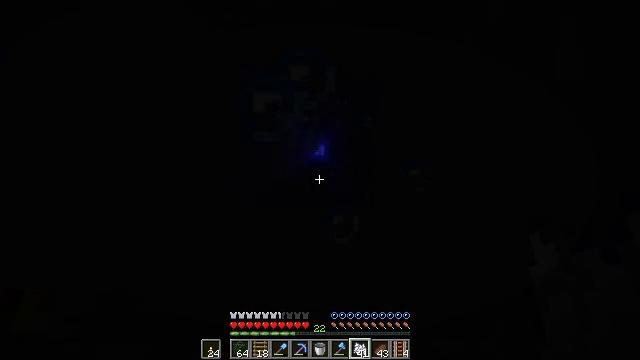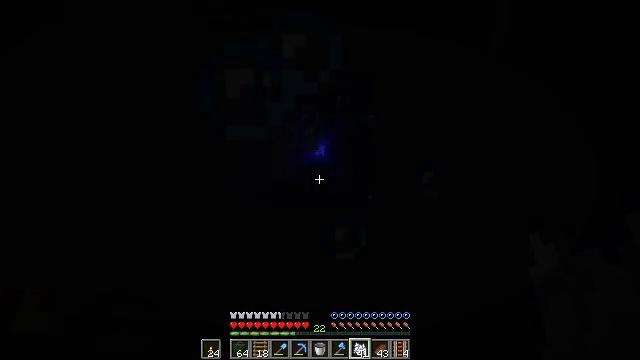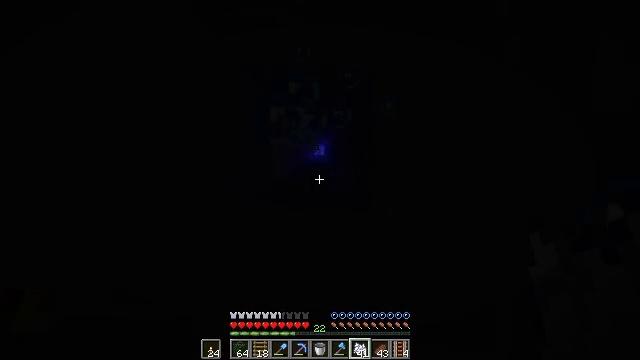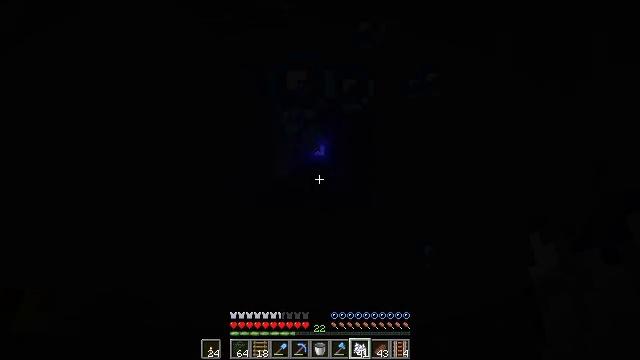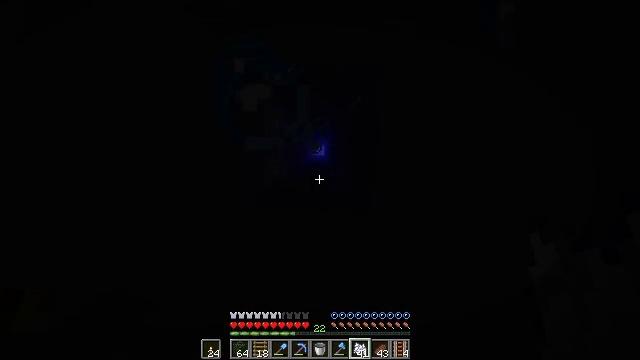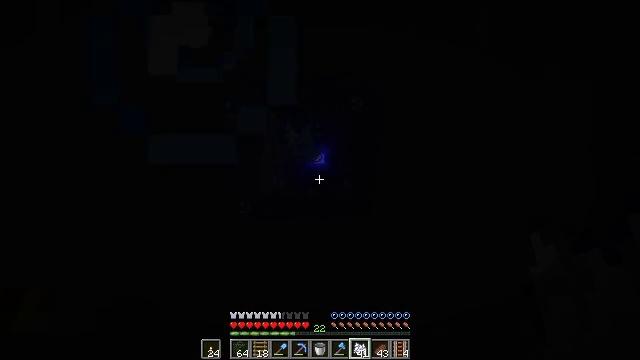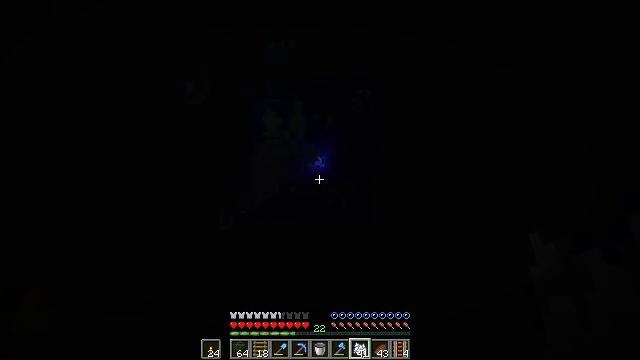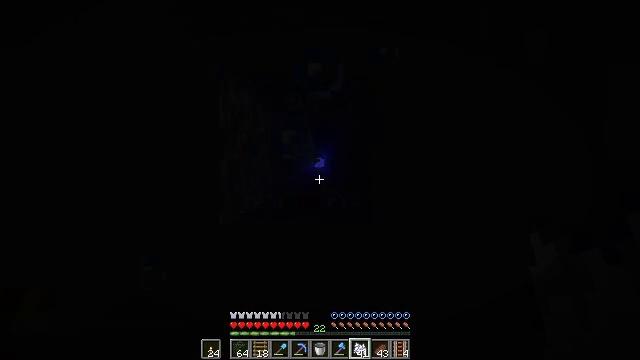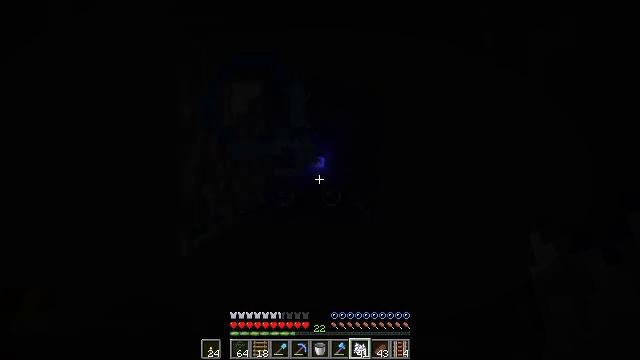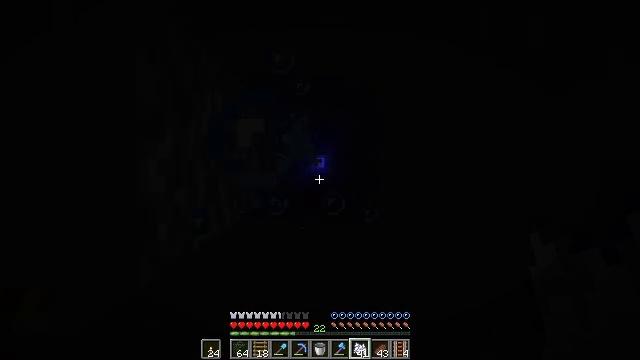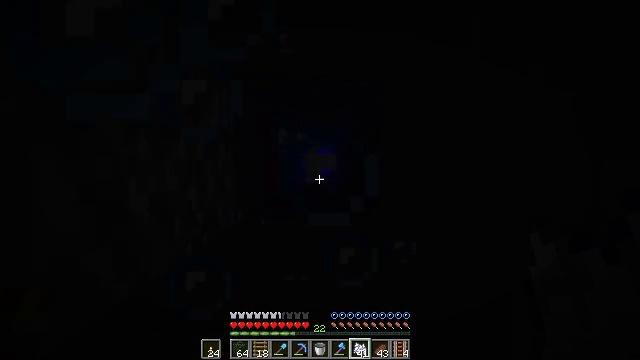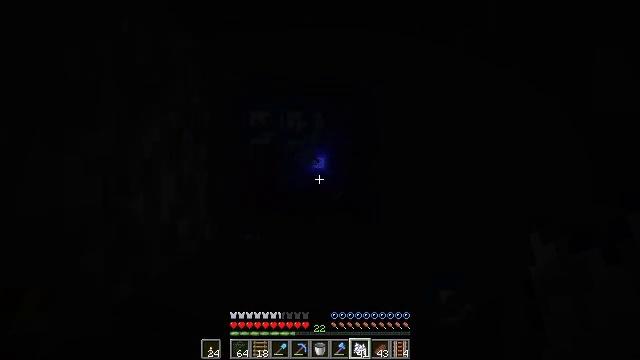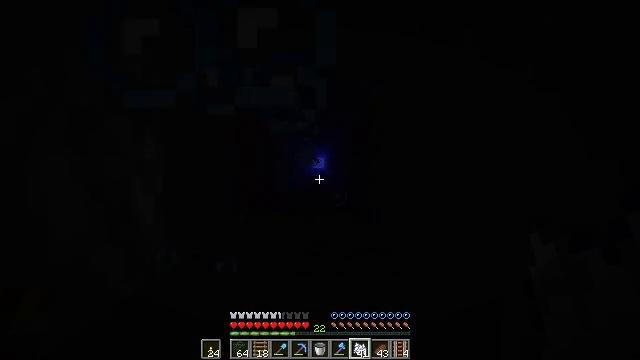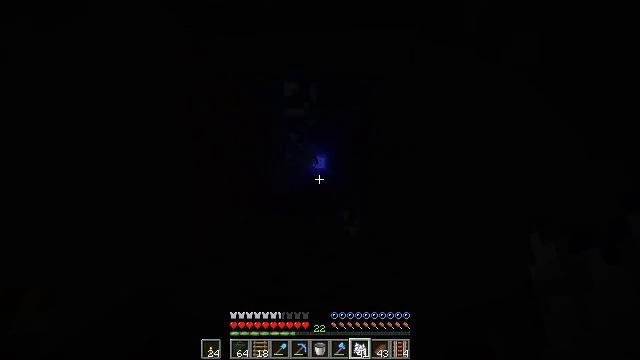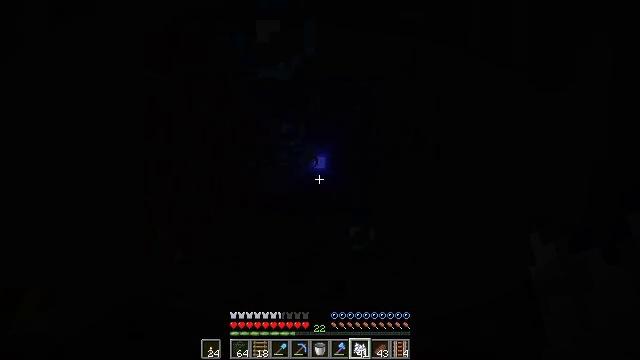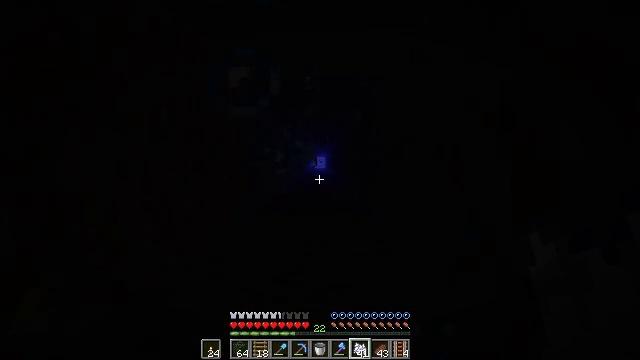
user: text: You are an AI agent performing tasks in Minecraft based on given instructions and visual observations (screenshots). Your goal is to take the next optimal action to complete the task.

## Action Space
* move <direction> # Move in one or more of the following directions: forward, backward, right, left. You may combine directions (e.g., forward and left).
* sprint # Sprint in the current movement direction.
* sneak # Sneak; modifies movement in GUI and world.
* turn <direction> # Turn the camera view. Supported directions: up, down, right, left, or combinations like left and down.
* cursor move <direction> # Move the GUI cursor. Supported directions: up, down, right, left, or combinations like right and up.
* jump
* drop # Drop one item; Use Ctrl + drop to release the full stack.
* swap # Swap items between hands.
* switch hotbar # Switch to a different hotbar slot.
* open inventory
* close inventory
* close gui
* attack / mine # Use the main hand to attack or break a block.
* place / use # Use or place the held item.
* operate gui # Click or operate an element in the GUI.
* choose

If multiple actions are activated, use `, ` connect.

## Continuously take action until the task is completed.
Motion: motion action
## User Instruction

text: Remove the blue bed from its location.
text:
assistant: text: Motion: no_op
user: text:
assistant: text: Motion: no_op
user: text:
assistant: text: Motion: no_op
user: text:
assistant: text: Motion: no_op
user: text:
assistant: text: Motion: turn left and up
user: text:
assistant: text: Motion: no_op
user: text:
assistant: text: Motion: no_op
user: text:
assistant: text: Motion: no_op
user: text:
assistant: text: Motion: no_op
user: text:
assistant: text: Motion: no_op
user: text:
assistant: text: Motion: no_op
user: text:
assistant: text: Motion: no_op
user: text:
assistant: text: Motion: no_op
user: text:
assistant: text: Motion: no_op
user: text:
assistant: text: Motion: no_op
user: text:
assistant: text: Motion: no_op
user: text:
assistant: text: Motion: no_op
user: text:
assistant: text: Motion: no_op
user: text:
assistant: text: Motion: no_op
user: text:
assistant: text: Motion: no_op
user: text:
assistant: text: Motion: no_op
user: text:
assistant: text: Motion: no_op
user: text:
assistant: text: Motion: no_op
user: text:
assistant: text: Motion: no_op
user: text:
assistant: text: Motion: no_op
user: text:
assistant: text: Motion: no_op
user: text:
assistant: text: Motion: no_op
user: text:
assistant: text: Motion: no_op
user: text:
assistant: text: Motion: no_op
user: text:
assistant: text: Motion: no_op